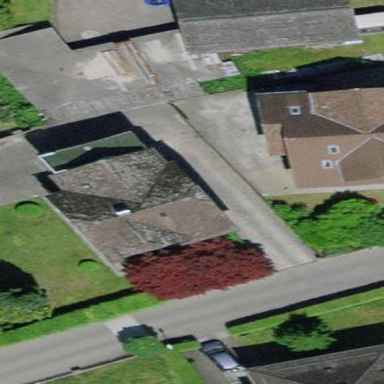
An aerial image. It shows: Detached building with half-hipped roof.